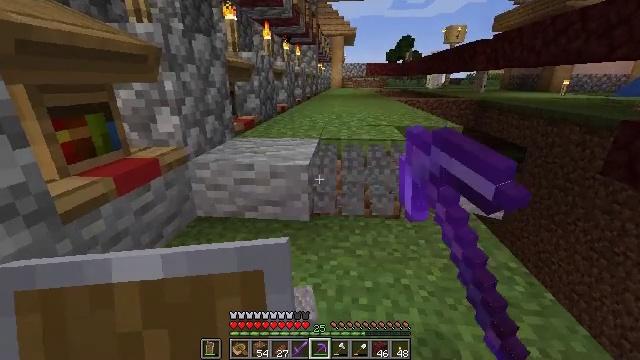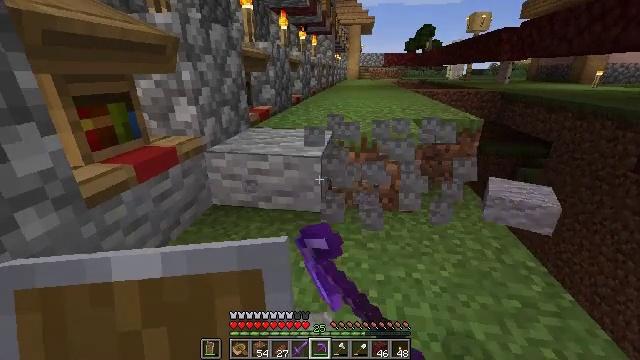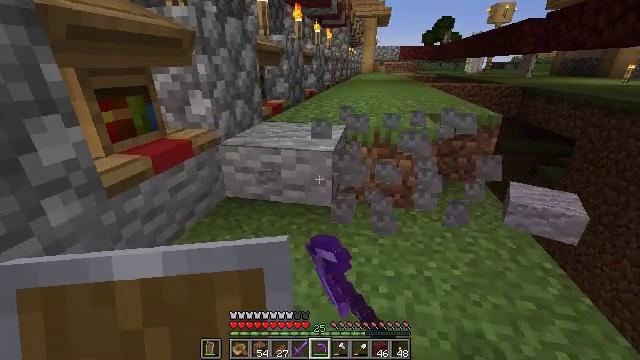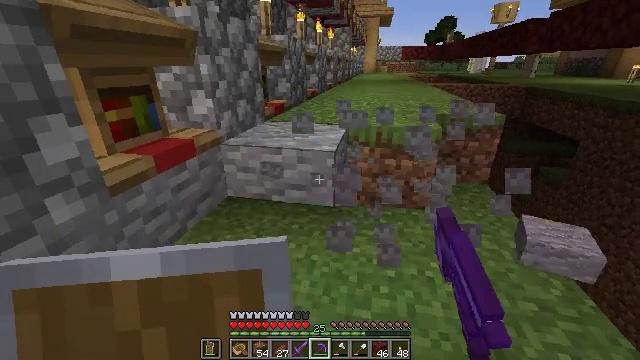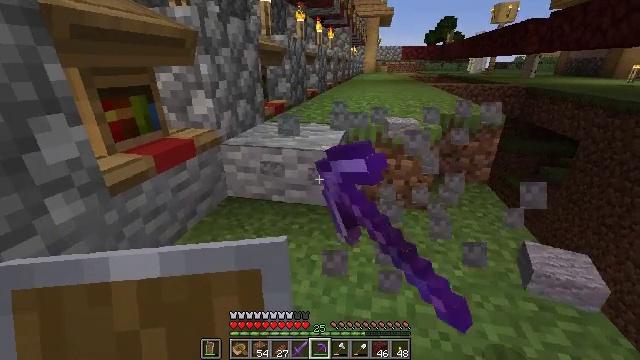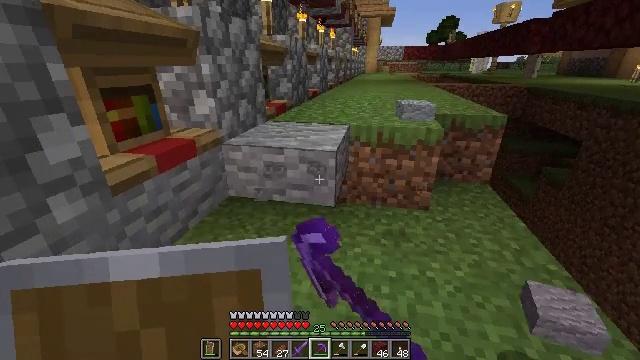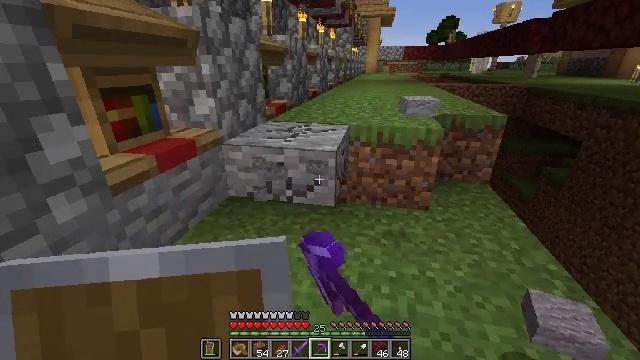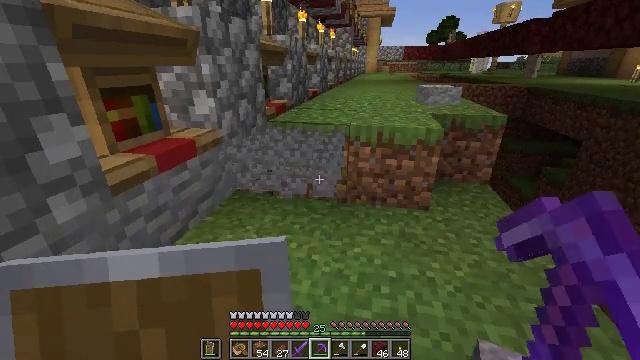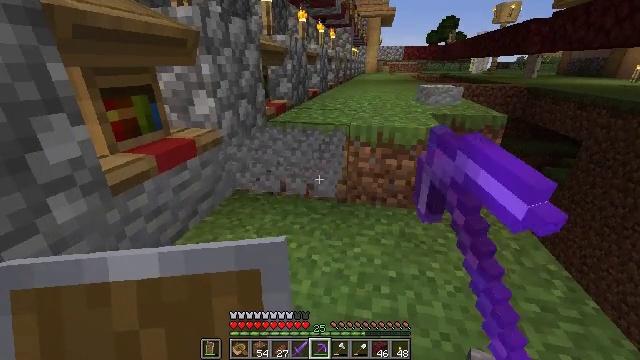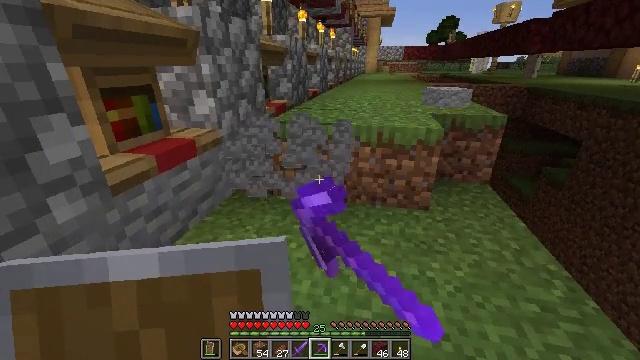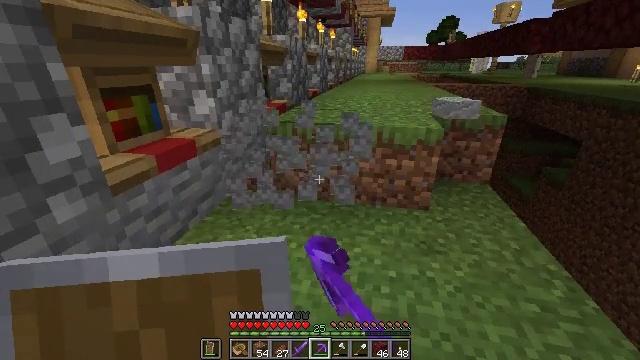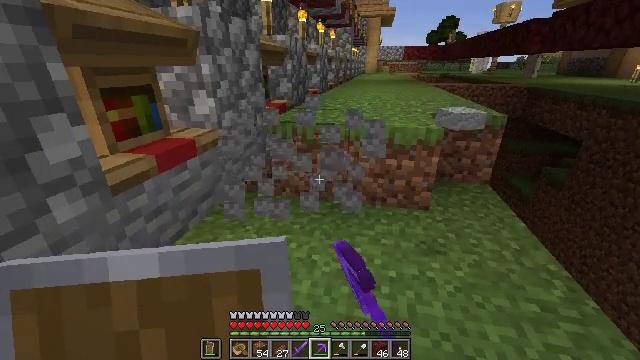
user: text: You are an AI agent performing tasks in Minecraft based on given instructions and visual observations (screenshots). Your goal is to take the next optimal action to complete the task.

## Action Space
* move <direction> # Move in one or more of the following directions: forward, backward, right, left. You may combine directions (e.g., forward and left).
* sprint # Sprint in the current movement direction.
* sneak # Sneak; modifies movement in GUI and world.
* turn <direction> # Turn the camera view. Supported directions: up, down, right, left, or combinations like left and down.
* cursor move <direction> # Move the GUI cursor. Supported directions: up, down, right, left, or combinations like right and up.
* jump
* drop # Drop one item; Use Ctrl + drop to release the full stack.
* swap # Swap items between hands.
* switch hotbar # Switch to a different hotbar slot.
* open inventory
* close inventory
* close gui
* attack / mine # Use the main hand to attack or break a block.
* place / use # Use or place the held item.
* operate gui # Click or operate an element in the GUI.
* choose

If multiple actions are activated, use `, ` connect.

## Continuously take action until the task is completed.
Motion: motion action
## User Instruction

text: Gather the andesite slab from a structure.
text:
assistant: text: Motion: turn left and down, attack / mine
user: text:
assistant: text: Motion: turn left and down, attack / mine
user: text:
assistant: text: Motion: attack / mine
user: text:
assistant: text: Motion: attack / mine
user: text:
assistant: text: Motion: attack / mine
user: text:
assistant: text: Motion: attack / mine
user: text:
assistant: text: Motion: attack / mine
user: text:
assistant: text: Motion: attack / mine
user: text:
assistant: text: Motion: attack / mine
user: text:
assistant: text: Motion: attack / mine
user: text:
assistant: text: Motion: no_op
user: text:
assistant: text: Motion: no_op